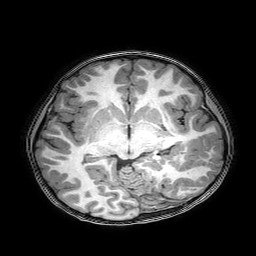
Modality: T1w
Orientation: coronal
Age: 7
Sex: female
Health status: healthy